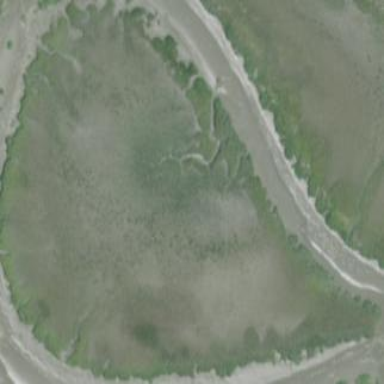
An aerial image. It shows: Tidal saltmarsh wetland.